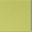
Piece: xx